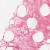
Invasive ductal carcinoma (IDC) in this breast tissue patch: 0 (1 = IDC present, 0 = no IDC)